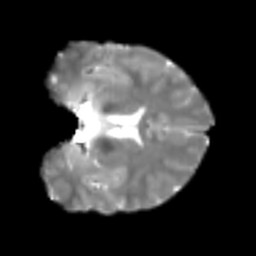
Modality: T2w
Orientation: coronal
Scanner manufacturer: siemens
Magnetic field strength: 3 T
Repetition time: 4 s
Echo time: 0.0594 s